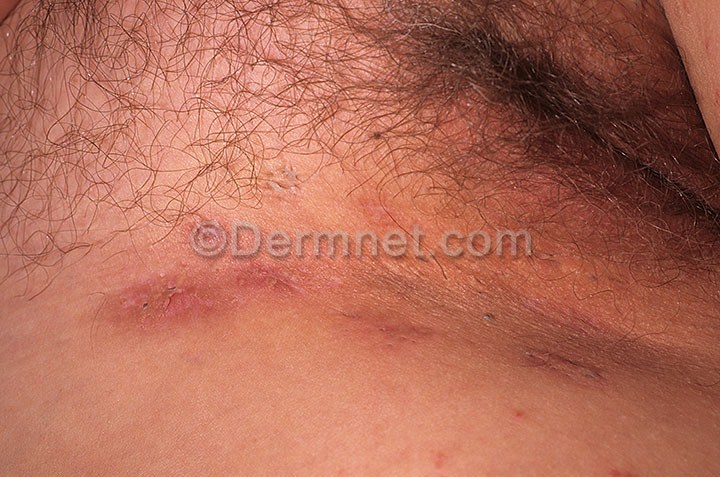
Disease: Acne and Rosacea Photos